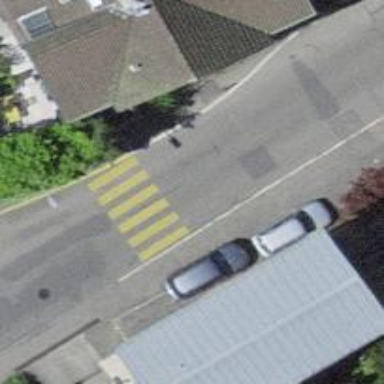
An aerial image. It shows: Uncontrolled zebra crossing on the road.